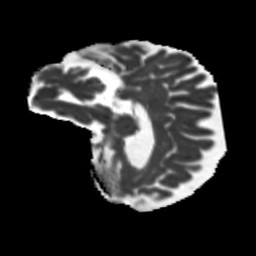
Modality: MD
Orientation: sagittal
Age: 61
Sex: female
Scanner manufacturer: siemens
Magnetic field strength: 3 T
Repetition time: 5.25 s
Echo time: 0.08 s